Field crop: maize
Growth stage: 2
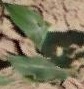
Species: maize